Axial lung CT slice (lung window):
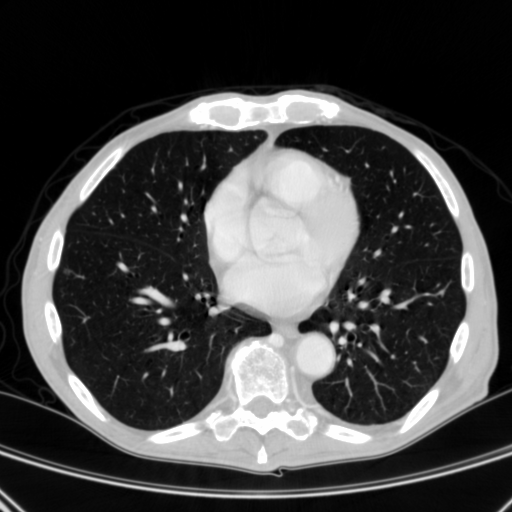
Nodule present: yes
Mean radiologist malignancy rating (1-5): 3